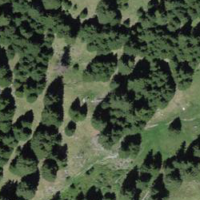
EUNIS habitat code: 44
Species observed at this site:
Prunella vulgaris